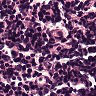
Metastatic tissue present: no